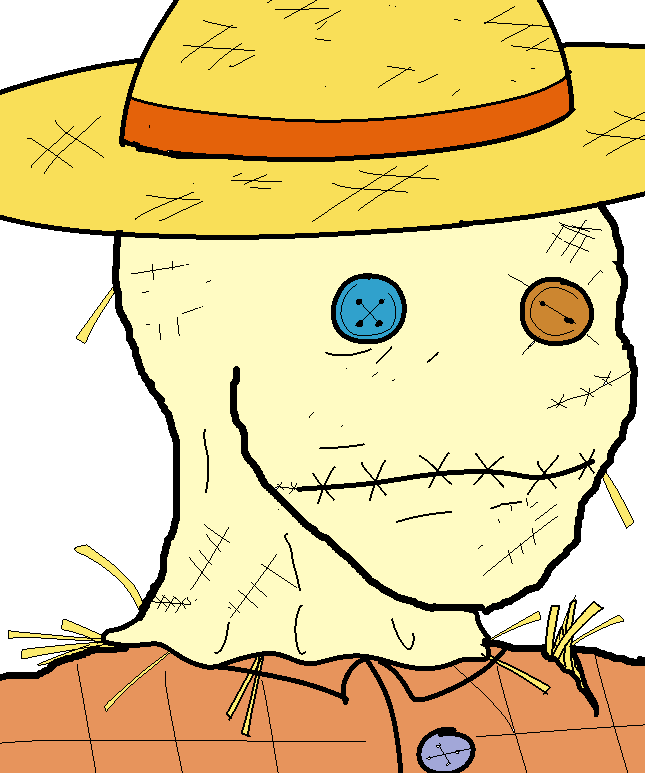
Label: 5_Objakt